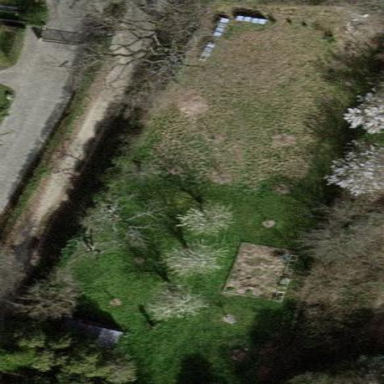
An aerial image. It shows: Orchard.